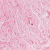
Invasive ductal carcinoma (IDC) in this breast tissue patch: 0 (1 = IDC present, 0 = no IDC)